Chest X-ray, AP view. Patient: 13 years old, sex M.
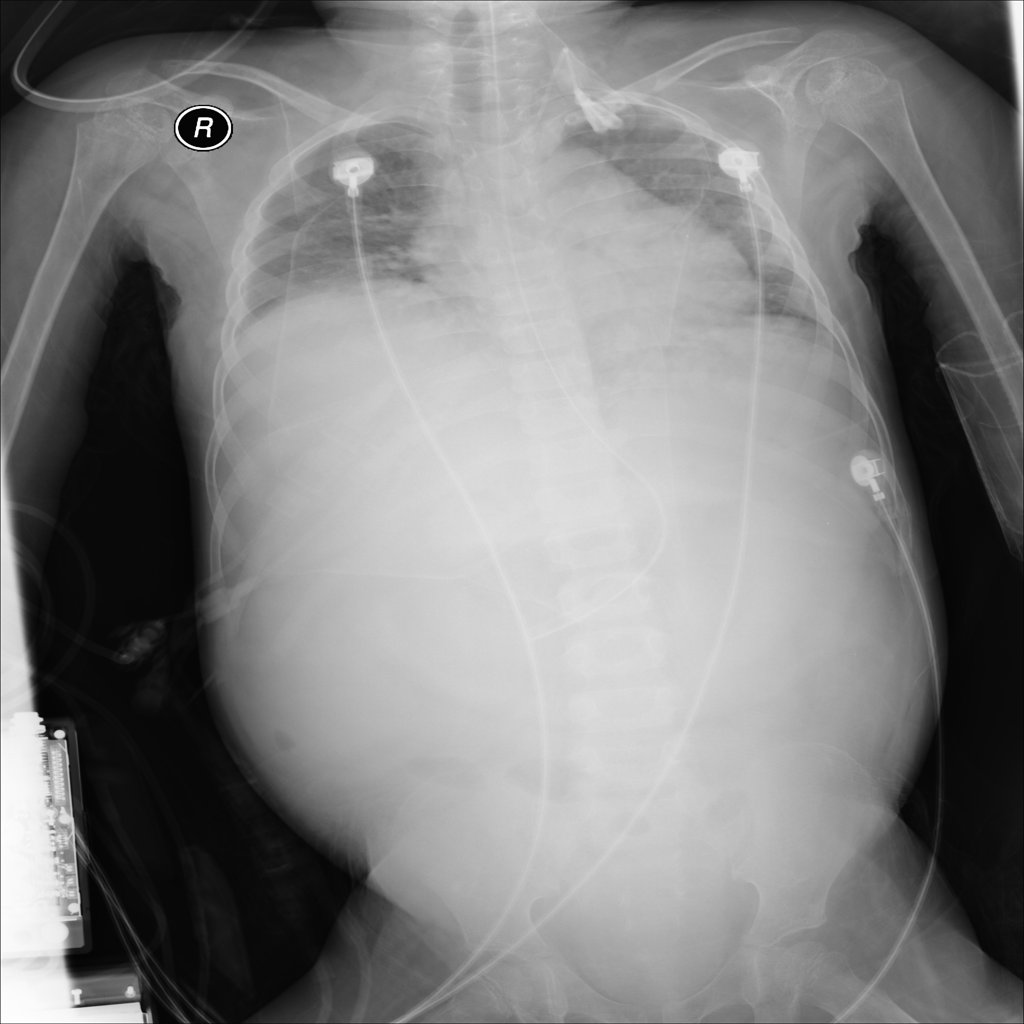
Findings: Infiltration